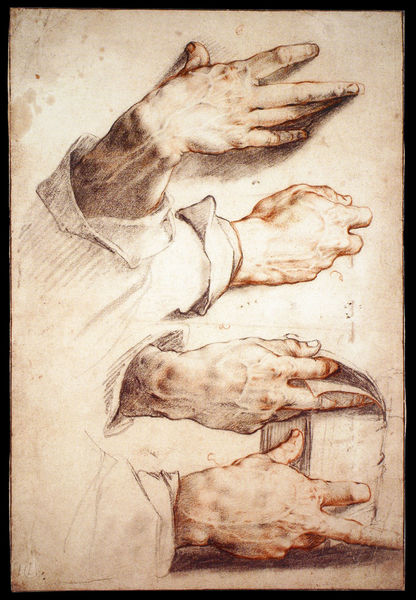
Titel: Studienblatt mit vier Händen
Künstler: Hendrik Goltzius
Institution: Frankfurt, Städelsches Kunstinstitut
Schlagwörter: blätter, hand, bewegung, daumen, finger, geste, zeichnung, hemd, falten, ärmel, gesten, hände, papier, studie, detail, buch, manschette, adern, bewegungen, gliedmaßen, körperteil, häünde